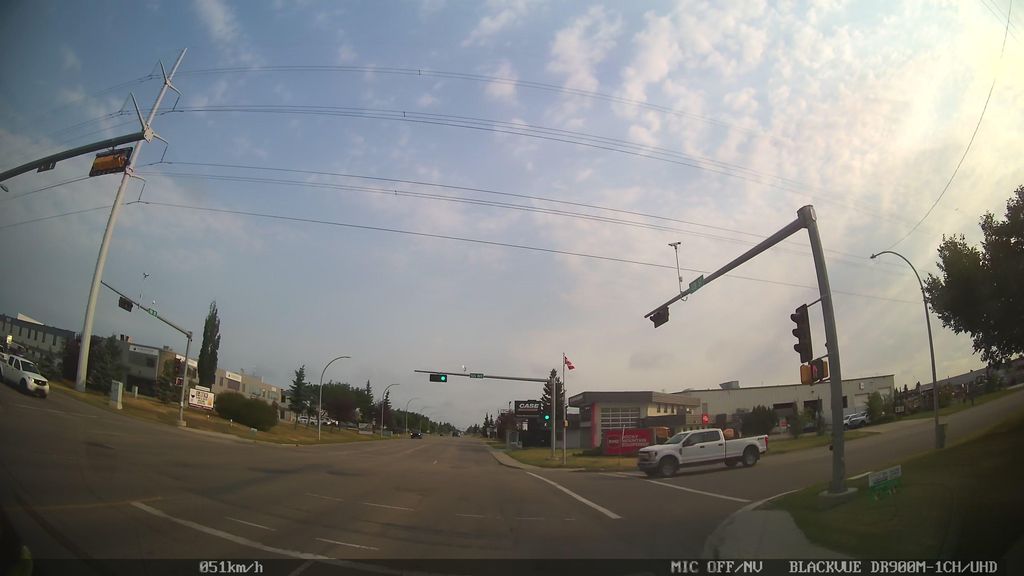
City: edmonton